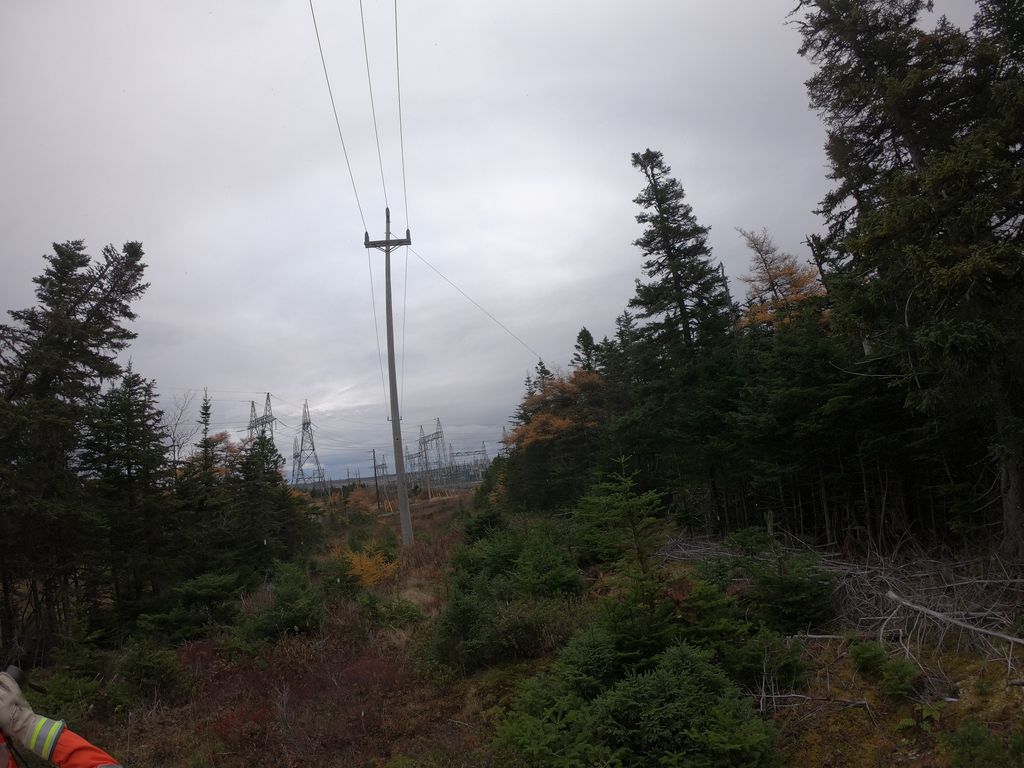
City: st_johns